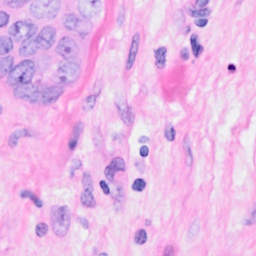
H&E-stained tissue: Breast